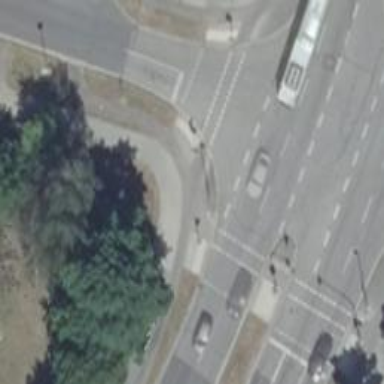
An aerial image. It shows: Traffic signal crossing.